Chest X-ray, AP view. Patient: 54 years old, sex M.
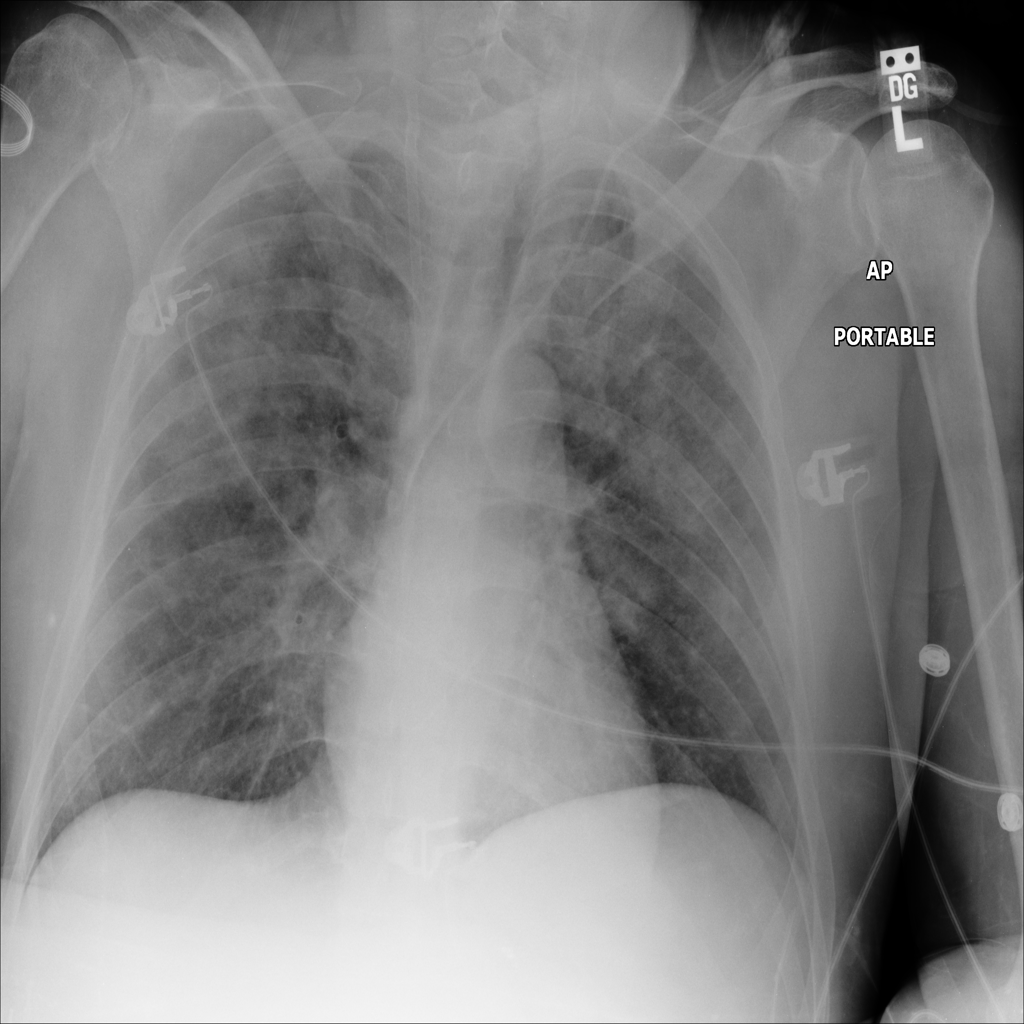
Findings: Edema, Infiltration